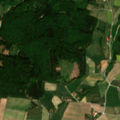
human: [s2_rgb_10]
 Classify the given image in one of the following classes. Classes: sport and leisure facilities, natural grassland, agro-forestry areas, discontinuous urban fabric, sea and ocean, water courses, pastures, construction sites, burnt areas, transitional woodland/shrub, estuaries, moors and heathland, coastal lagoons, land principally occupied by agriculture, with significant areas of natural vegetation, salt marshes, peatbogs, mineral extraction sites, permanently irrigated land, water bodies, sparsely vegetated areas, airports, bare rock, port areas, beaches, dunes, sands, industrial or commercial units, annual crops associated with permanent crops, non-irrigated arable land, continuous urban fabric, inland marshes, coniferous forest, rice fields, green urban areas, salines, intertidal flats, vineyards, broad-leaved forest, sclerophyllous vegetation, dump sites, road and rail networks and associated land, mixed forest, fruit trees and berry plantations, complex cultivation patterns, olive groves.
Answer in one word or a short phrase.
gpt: non-irrigated arable land, broad-leaved forest, mixed forest